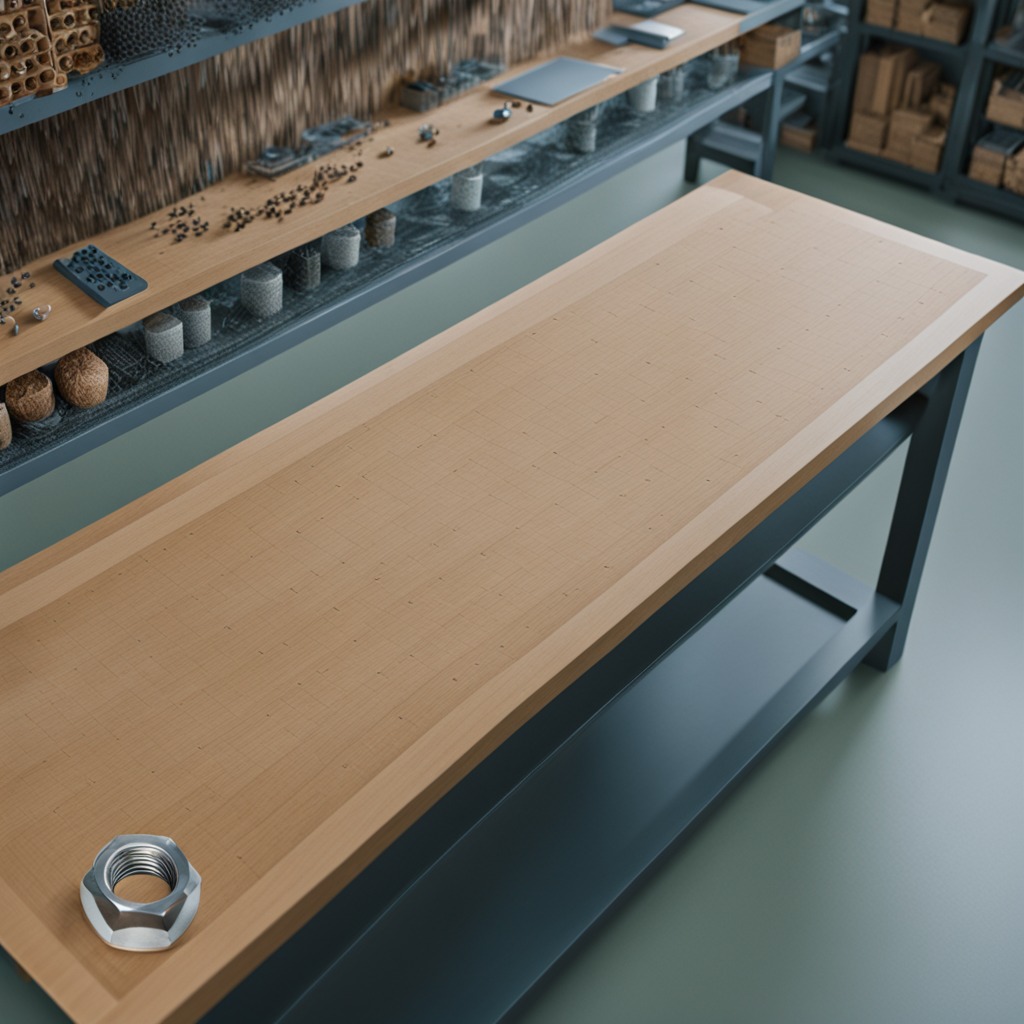
A metal nut lies on a workbench inside a coastal fishing gear workshop.